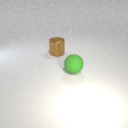
large brown metal cylinder to the left of large green rubber sphere